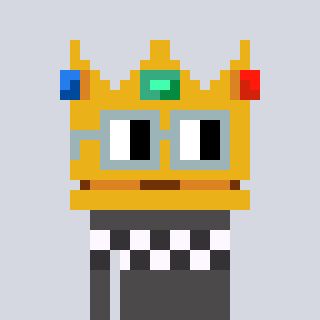
a pixel art character with square dark gray glasses, a crown-shaped head and a grayscale-colored body on a cool background